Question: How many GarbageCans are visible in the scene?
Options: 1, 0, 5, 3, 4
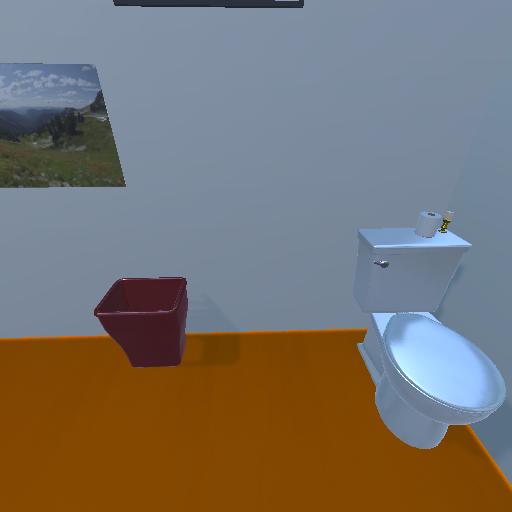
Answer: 1